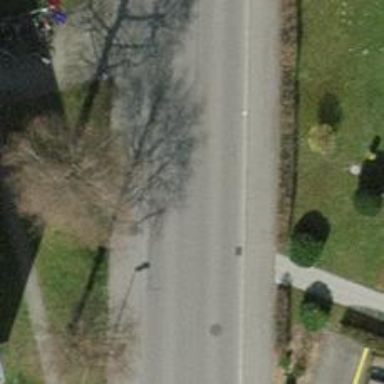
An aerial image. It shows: Chicane for traffic calming.